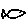
Label: fish